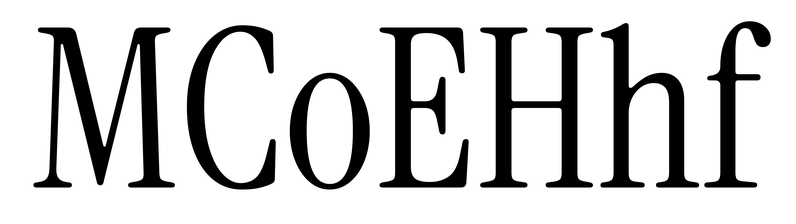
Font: InstrumentSerif-Regular